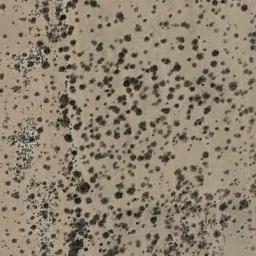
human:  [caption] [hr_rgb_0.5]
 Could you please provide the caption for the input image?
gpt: There are several trees and some weeds in this desert .

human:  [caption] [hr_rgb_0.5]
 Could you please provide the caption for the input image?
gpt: Chaparral is scattered in the sand from dense to sparse .

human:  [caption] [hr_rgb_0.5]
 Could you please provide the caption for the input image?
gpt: A lot of small chaparrals grow in the desert .

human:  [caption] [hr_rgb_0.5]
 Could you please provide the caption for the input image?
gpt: There are many bushes make up the chaparral on the desert .

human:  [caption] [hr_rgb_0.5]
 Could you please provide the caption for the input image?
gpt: The chaparral is uneven but dense .